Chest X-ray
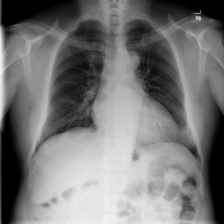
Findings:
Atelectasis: negative
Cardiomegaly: negative
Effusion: negative
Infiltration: negative
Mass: negative
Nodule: negative
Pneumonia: negative
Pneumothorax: negative
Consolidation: negative
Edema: negative
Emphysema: negative
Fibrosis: negative
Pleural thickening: negative
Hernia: negative